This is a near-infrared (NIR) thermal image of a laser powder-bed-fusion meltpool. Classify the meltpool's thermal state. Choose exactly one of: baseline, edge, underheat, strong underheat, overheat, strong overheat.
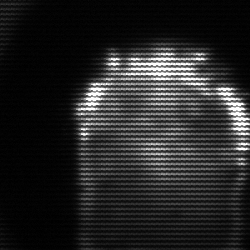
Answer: baseline